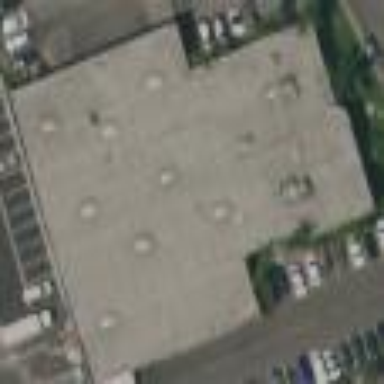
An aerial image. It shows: Industrial office building.